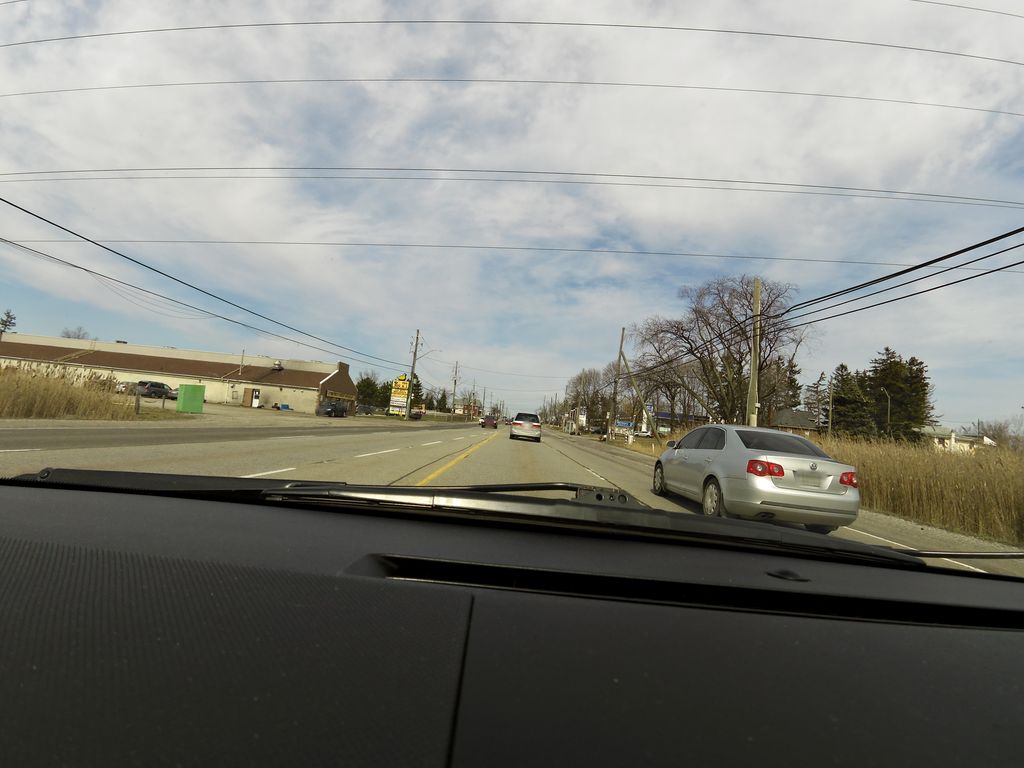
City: hamilton